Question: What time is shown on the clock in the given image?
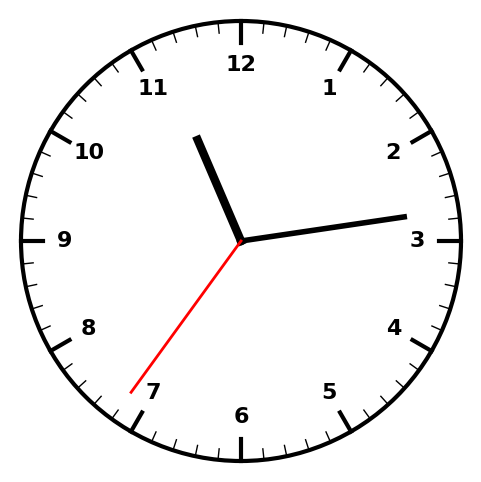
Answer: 11:13:36